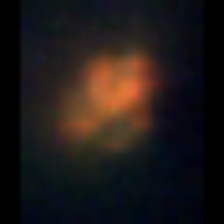
Taxon: Unknown_detritus
Group: Unknown